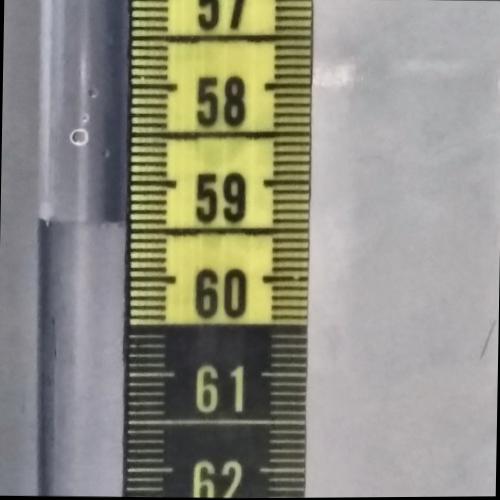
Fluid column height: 59.4 cm